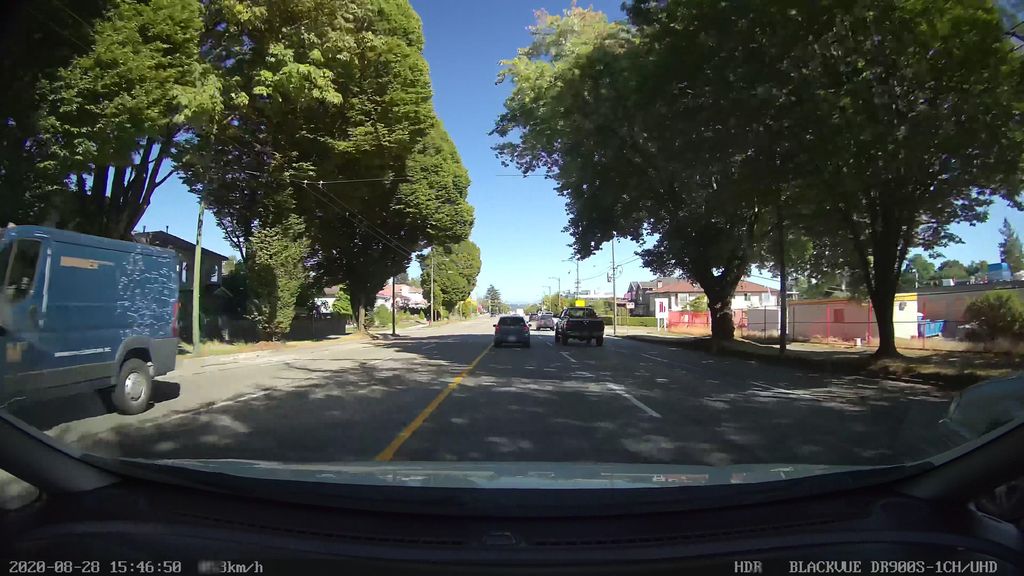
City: vancouver